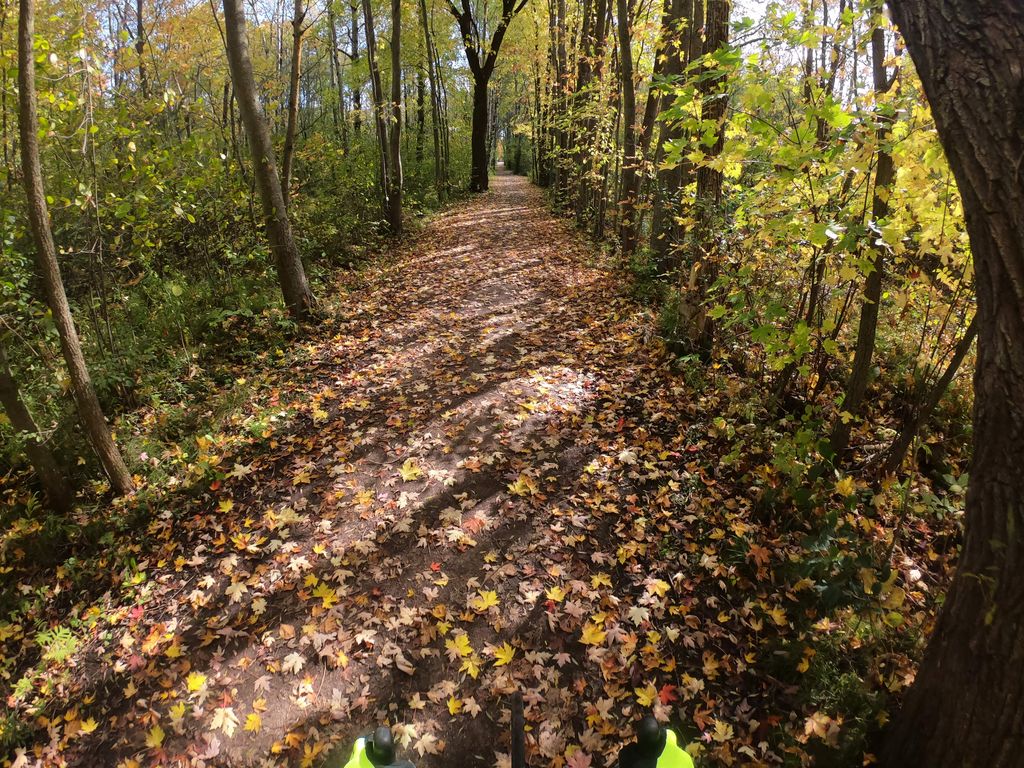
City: kitchener-waterloo